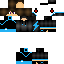
A male human skin with dark skin, wearing brown long hair dressed in a blue hoodie and blue pants, featuring a closed mouth.